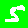
Digit: 5